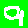
Digit: 9